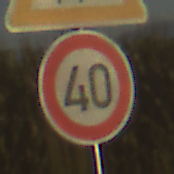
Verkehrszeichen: Geschwindigkeit40
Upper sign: KinderRechts
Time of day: SunriseSunset
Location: Outdoor (RoadRail)
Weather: Clear
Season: NotSpecified
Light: Natural